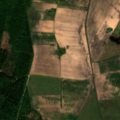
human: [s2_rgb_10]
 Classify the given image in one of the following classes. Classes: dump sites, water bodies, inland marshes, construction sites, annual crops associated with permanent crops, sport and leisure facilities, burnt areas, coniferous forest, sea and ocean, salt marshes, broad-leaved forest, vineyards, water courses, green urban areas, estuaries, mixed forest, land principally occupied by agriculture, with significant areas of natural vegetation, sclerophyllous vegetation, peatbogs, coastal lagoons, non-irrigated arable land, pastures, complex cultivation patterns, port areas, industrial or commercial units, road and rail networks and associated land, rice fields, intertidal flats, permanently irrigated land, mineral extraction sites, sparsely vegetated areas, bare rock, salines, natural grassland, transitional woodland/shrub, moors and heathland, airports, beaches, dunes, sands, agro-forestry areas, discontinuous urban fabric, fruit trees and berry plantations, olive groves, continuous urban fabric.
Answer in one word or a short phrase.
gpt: non-irrigated arable land, complex cultivation patterns, mixed forest